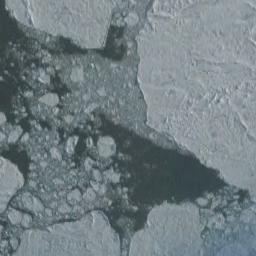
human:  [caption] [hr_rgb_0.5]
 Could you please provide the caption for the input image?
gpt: There is a big ice and many small ice on the light green sea .

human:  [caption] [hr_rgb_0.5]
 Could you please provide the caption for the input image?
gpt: Large pieces of ice and small pieces of ice are closely connected into a large piece floating on the deep blue sea .

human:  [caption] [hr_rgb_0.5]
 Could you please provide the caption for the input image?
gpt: There are sea ice of different sizes .

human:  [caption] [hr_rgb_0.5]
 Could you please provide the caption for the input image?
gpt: A lot of small pieces of sea ice floats between several large pieces of sea ice .

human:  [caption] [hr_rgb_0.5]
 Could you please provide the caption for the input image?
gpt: There are some sea ice linked into sheets .